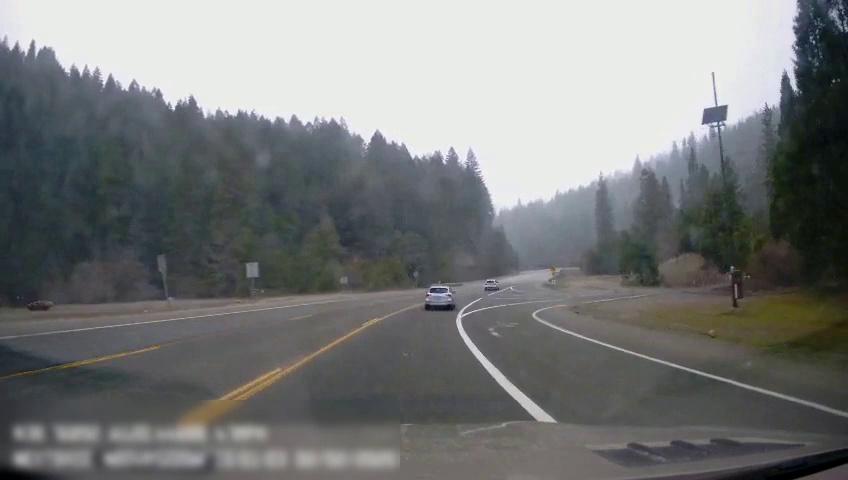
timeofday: Day
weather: Cloudy
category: Drivable Space
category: Vehicles | SUV
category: Vehicles | SUV
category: Vehicles | Car
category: Lanes | Alternate Lane
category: Lanes | Current Lane
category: Lanes | Opposite Lane
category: Lanes | Opposite Lane
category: Lanes | Alternate Lane
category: Lanes | Current Lane
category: Lanes | Alternate Lane
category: Lanes | Alternate Lane
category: Lanes | Current Lane
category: Lanes | Alternate Lane
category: Lanes | Alternate Lane